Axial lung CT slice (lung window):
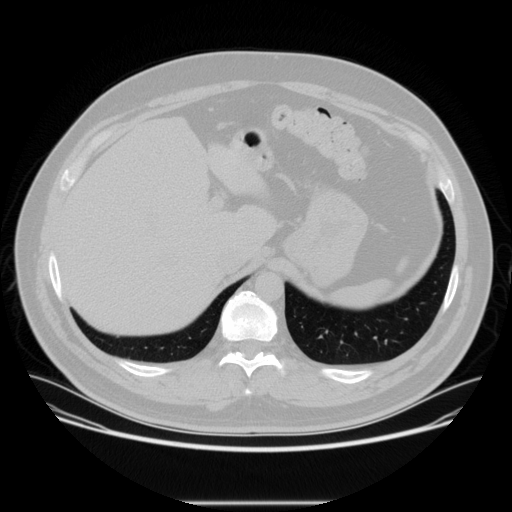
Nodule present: no